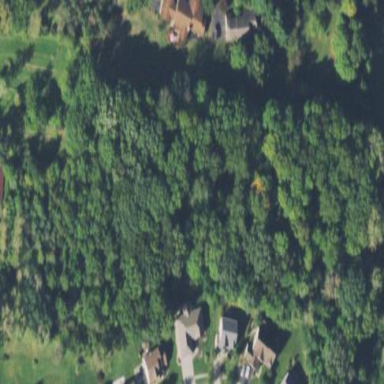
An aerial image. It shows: Forest area.